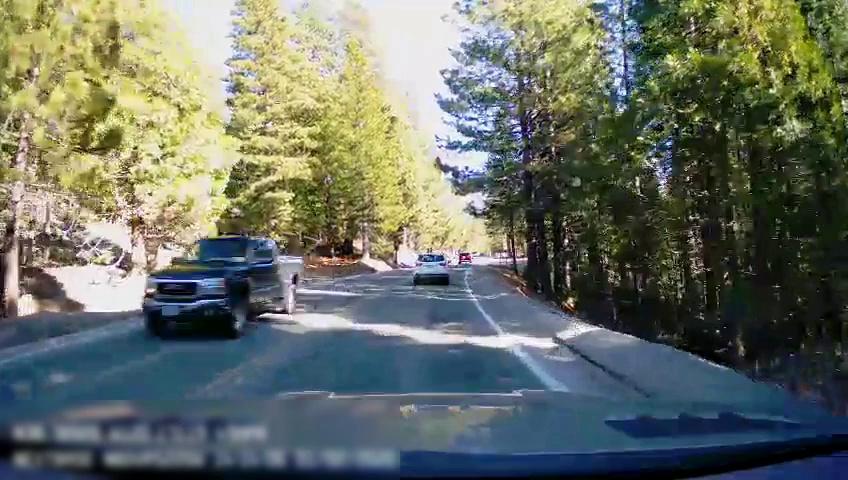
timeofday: Day
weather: Sunny
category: Drivable Space
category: Vehicles | Truck
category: Vehicles | SUV
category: Vehicles | SUV
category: Lanes | Current Lane